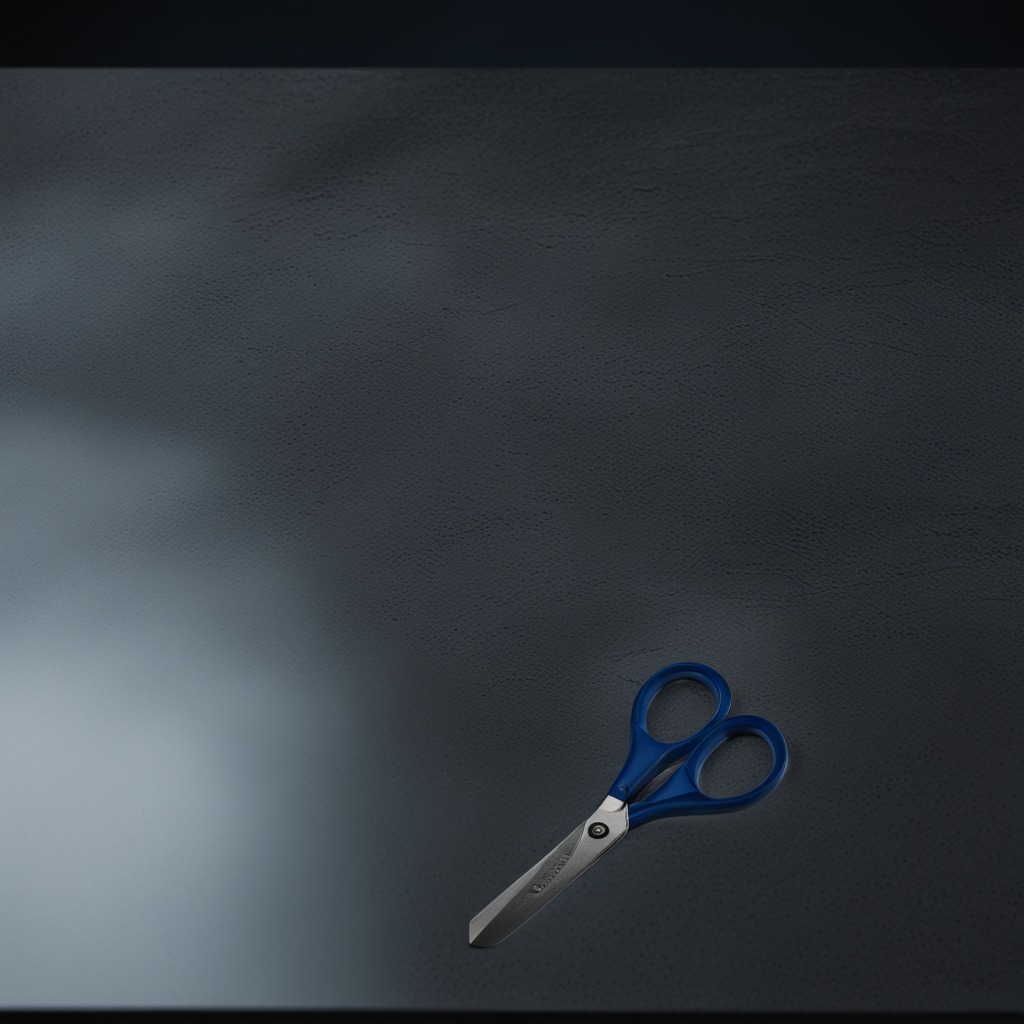
A scissor lying on a clean granite table inside a workshop at night.